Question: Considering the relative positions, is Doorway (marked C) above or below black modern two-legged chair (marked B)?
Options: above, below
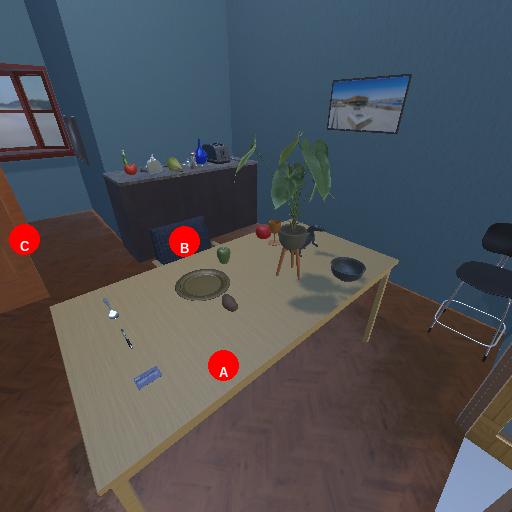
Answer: above